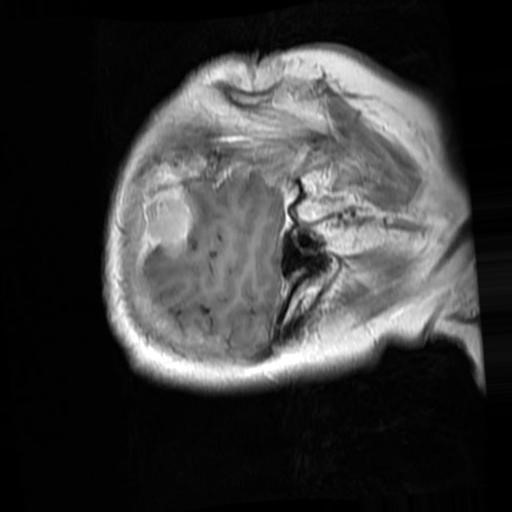
Label: brain_menin